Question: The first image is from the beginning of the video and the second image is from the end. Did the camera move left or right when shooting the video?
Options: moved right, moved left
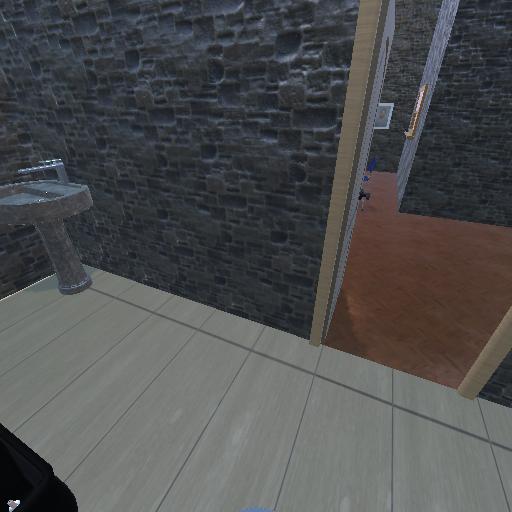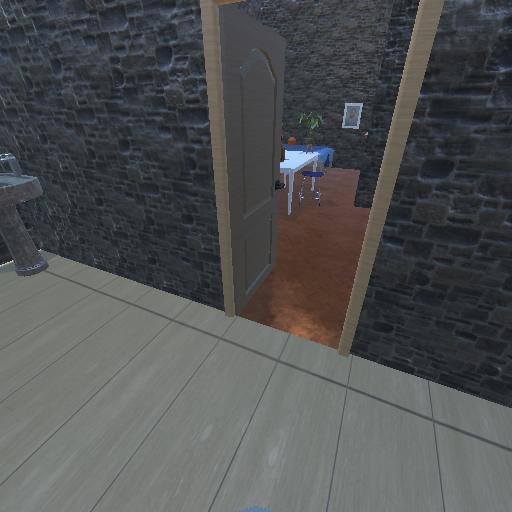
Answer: moved right